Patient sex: F
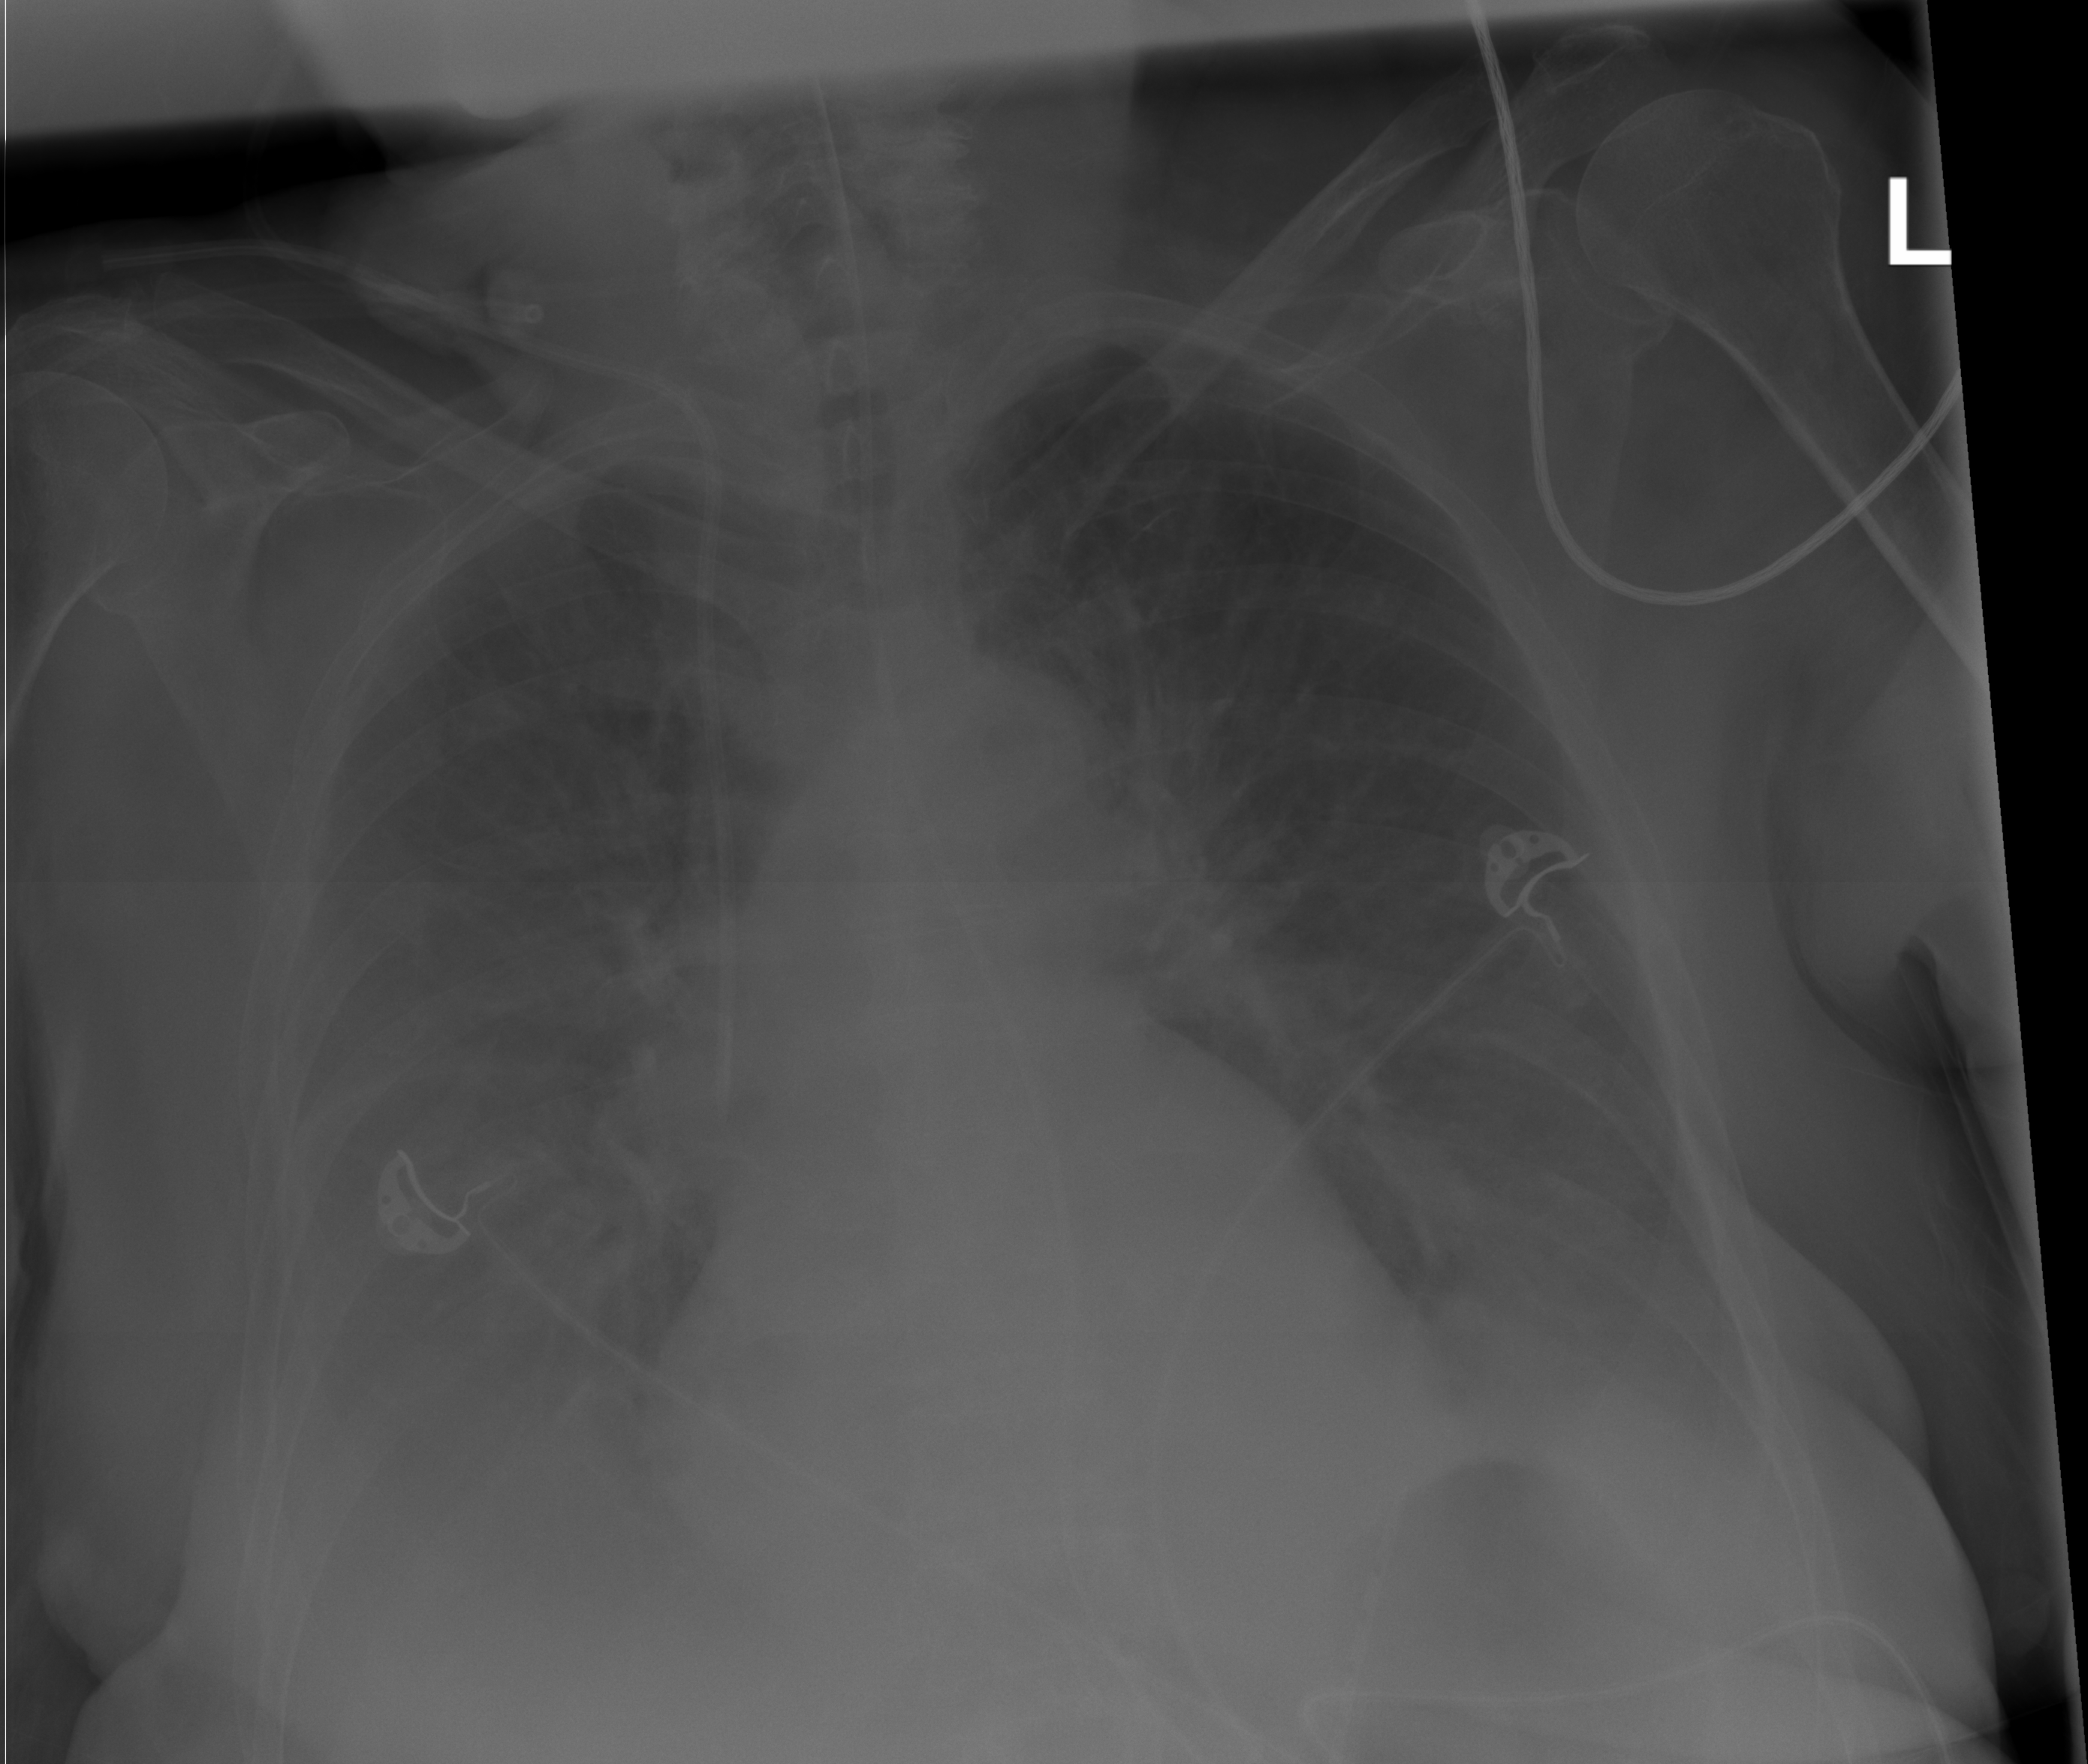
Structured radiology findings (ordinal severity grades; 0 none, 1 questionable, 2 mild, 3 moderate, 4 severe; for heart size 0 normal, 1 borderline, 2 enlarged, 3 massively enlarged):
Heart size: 0
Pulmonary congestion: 1
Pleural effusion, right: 3
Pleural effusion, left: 2
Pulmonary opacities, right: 1
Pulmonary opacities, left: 1
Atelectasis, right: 0
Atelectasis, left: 0